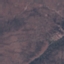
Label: HerbaceousVegetation